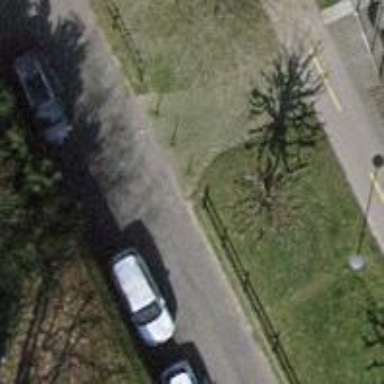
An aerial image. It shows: Footway with grass paver surface.